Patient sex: F
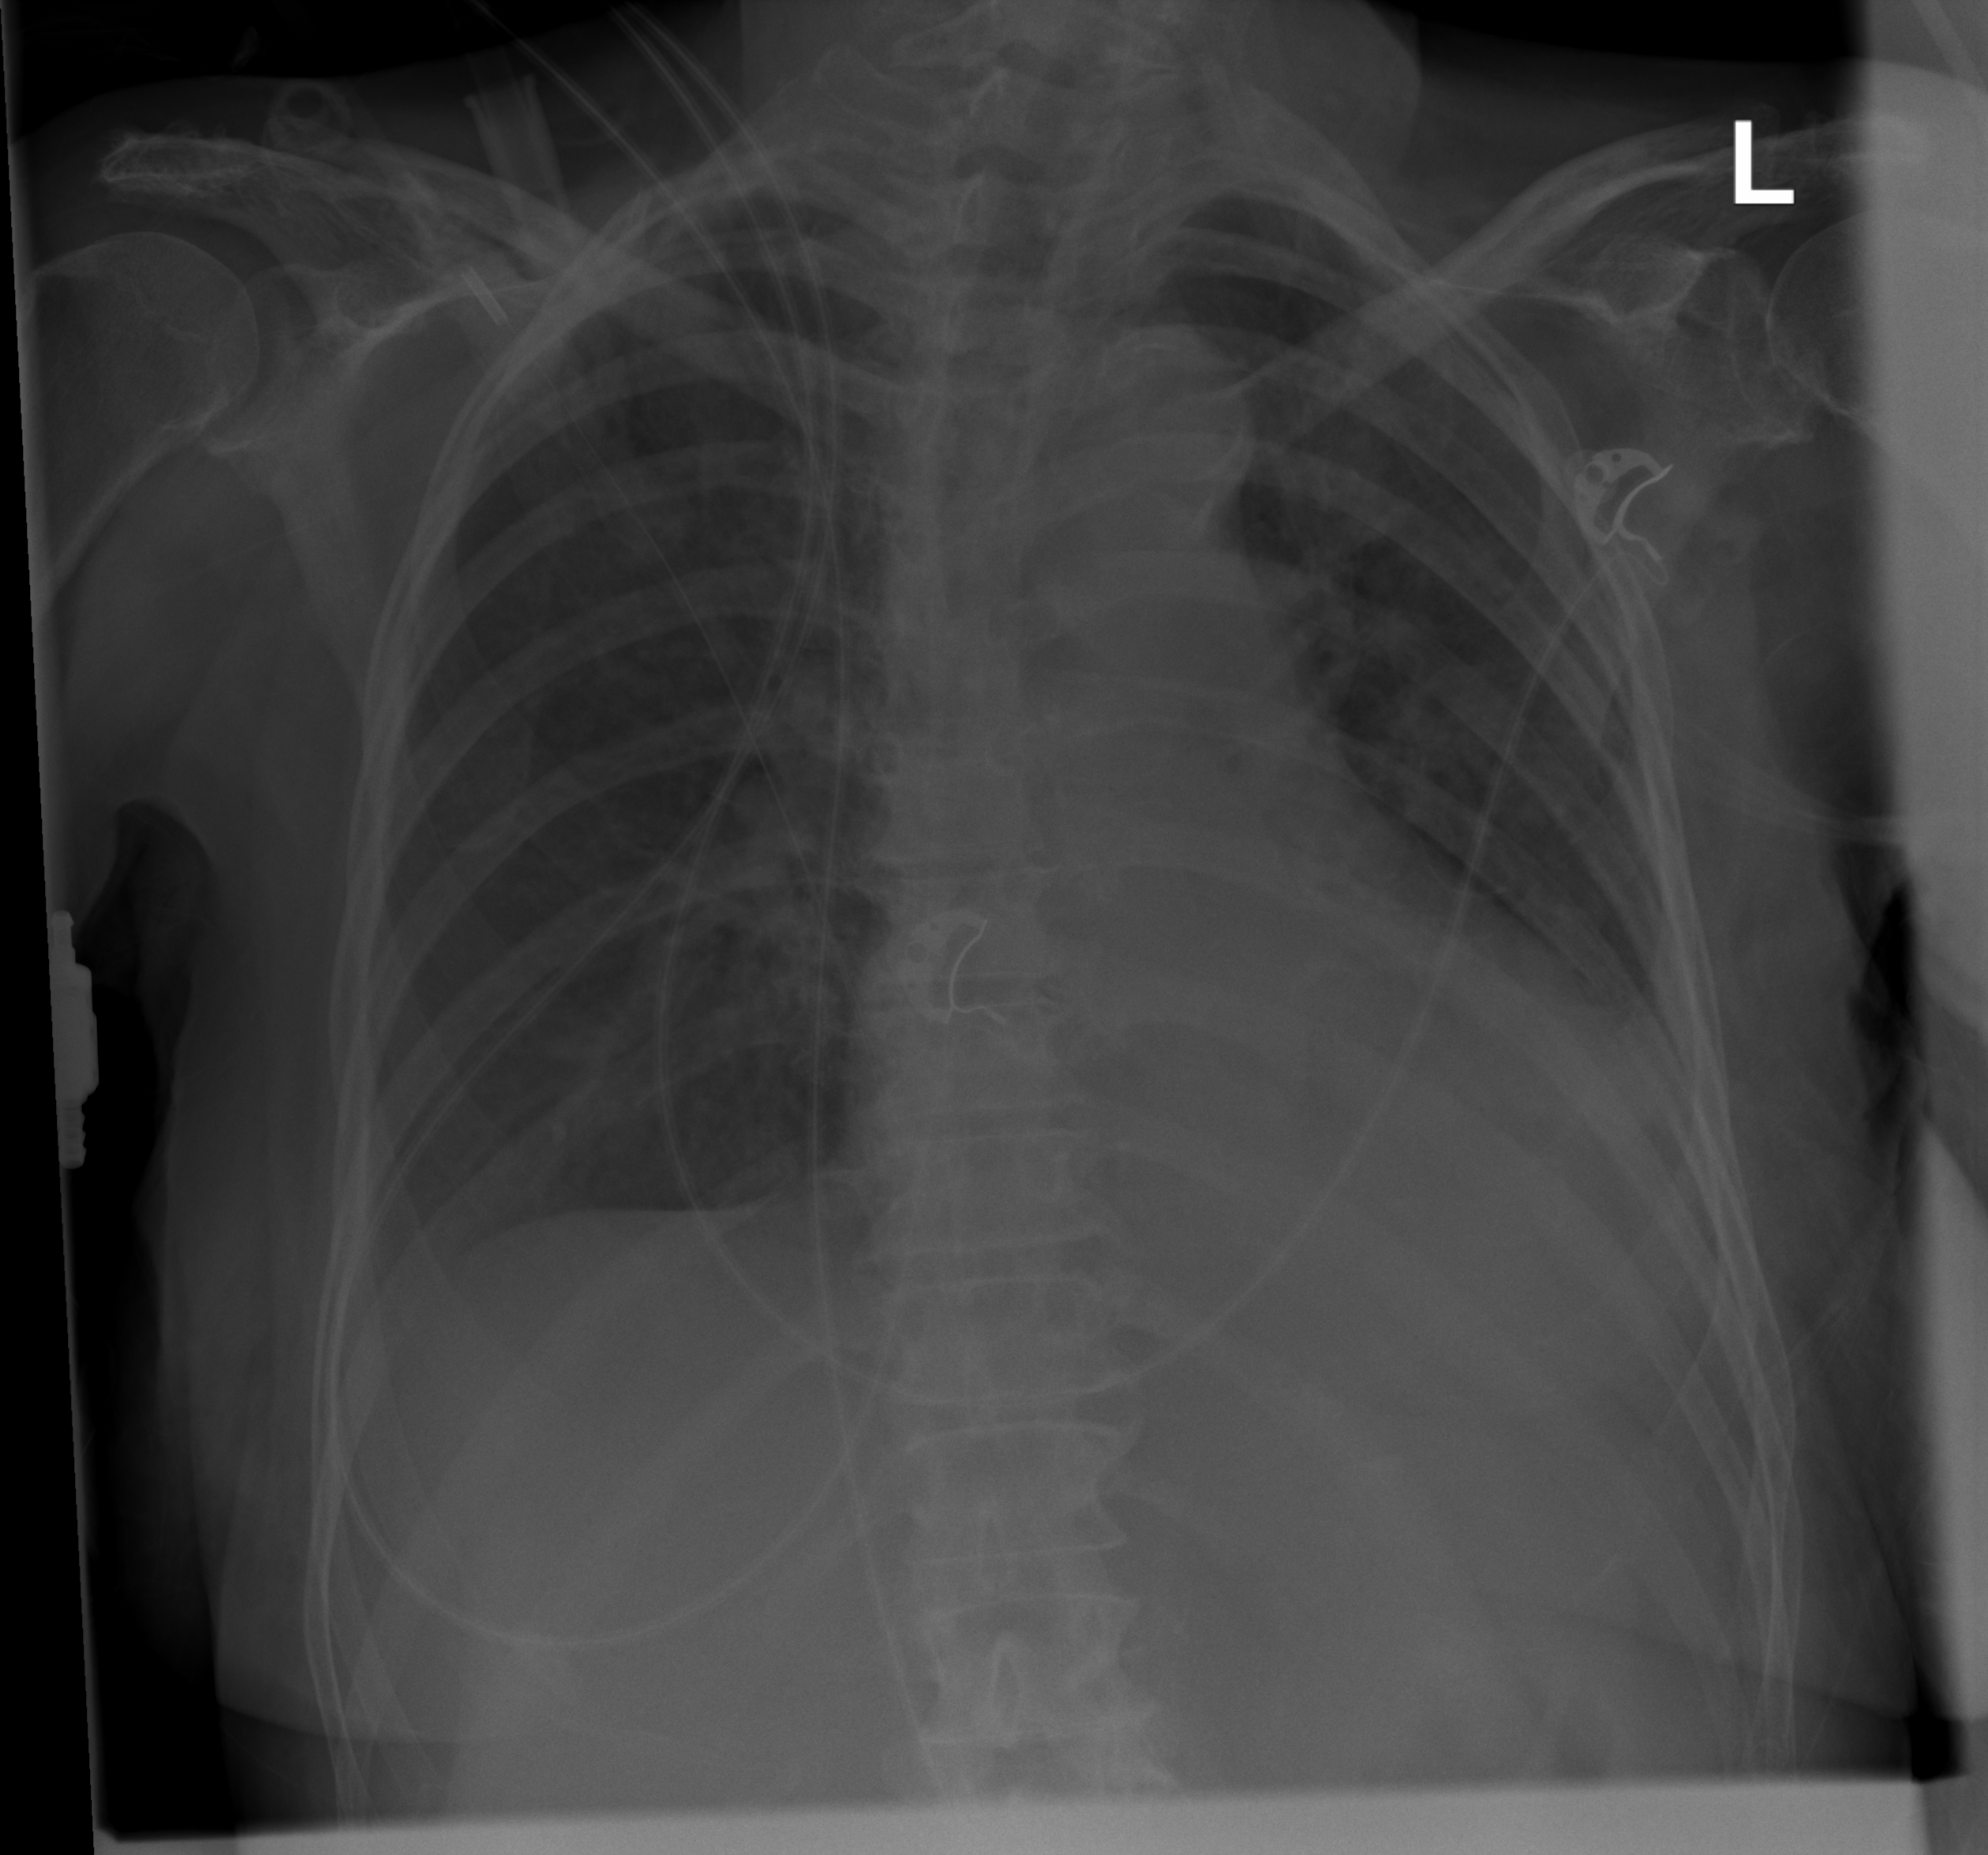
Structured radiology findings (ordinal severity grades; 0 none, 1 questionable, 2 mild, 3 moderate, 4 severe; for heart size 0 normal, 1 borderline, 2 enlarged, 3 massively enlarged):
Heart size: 2
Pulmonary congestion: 2
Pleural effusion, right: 2
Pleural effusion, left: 3
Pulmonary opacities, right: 0
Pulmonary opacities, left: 0
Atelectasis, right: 2
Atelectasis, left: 3